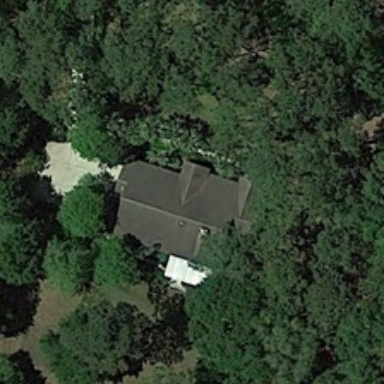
A hot spring pool are on the green hill .